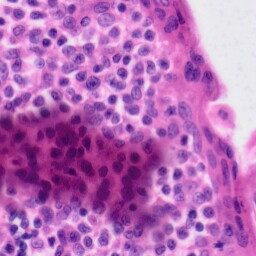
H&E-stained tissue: Tonsil